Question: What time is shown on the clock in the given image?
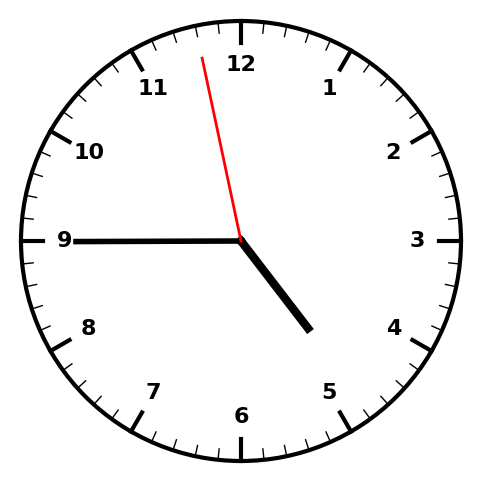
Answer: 04:44:58